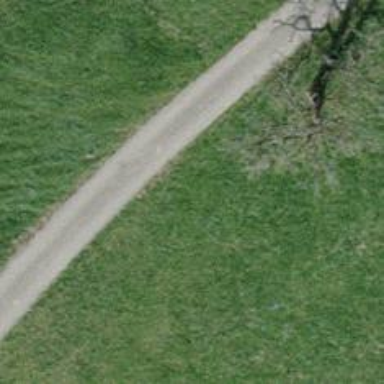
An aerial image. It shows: Paved track with Grade 1 surface.